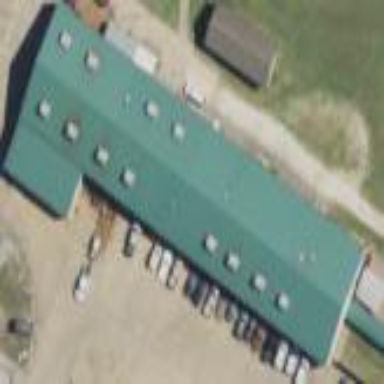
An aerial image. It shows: School building with gabled metal roof.